Question: What is the value of the measurement in the image?
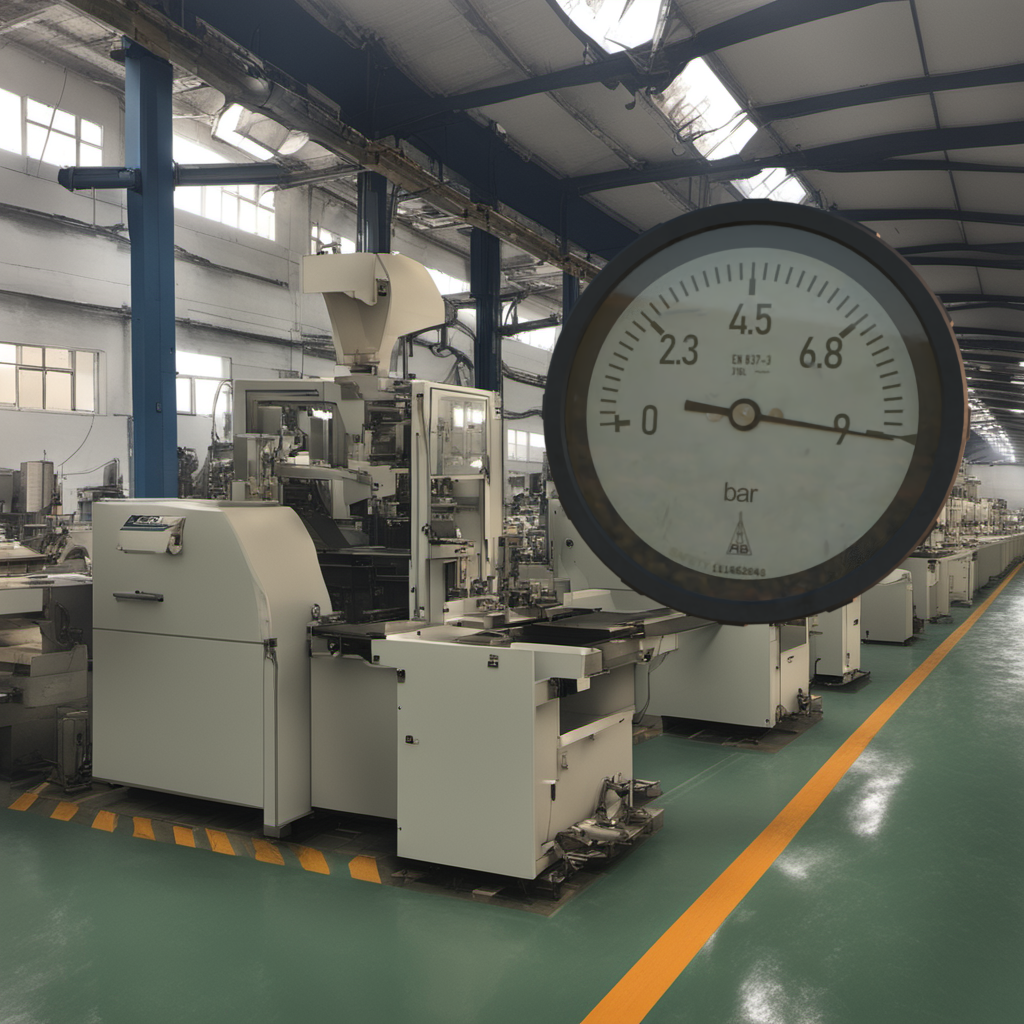
Answer: The result is 8.92
Question: What is the range of the measurement shown in the image?
Answer: The range is from 0 to 9
Question: What is the minimum and maximum reading range of the measurement in the image?
Answer: The minimum value is 0 and the maximum value is 9